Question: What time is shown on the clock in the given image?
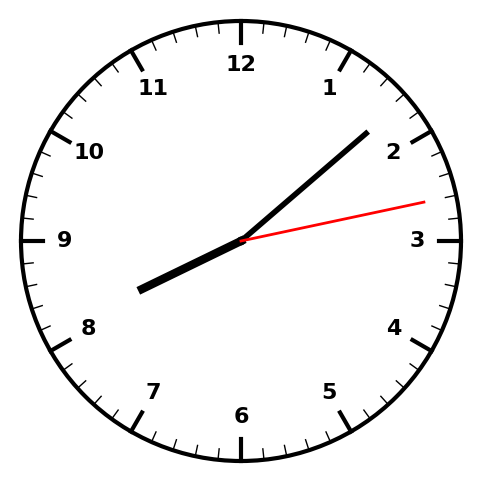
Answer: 08:08:13